Field crop: tomato
Growth stage: 1
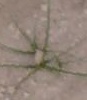
Species: cyperus